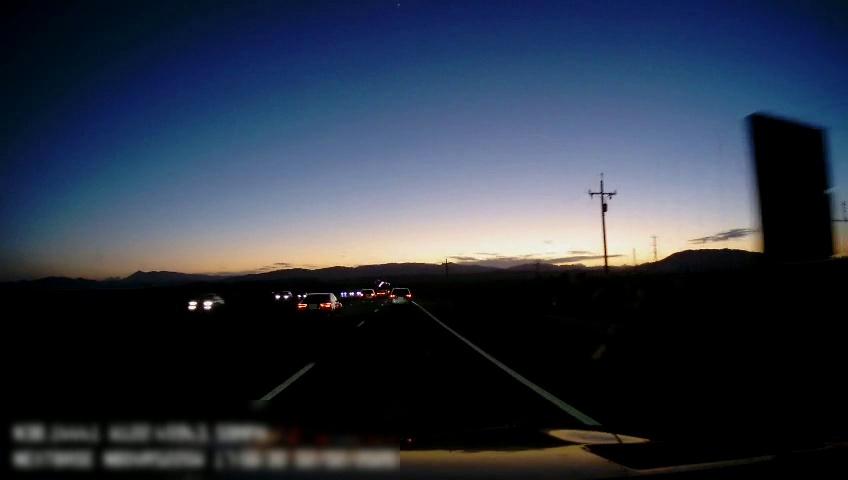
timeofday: Dusk/Dawn/Twilight
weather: Sunny
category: Drivable Space
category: Vehicles | Car
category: Vehicles | Car
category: Vehicles | Car
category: Vehicles | SUV
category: Vehicles | SUV
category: Vehicles | Car
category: Lanes | Current Lane
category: Lanes | Current Lane